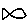
Label: fish